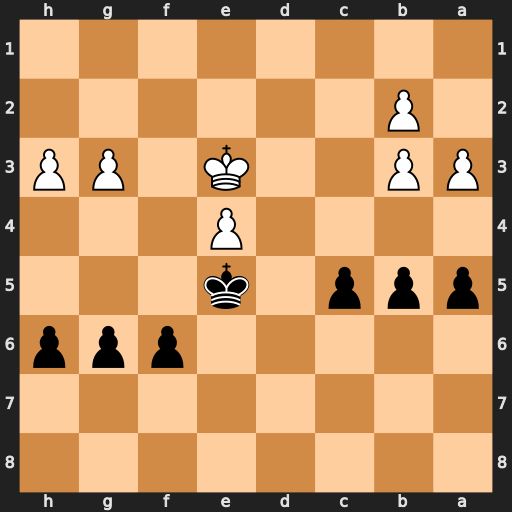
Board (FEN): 8/8/5ppp/ppp1k3/4P3/PP2K1PP/1P6/8
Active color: b
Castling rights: -
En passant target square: -
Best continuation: a4 bxa4 bxa4